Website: home-depot
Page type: account-selection
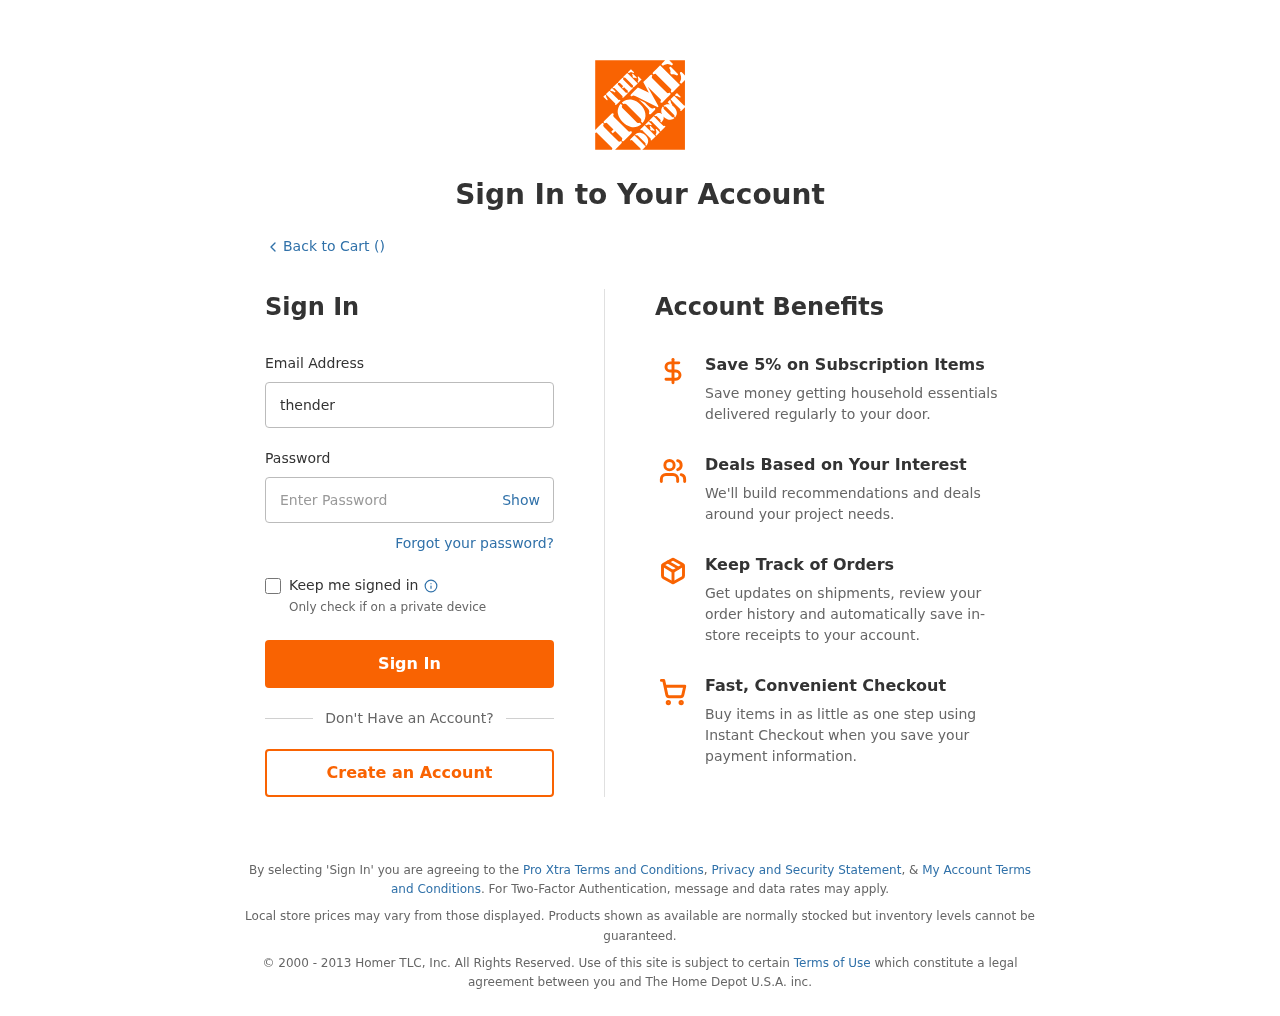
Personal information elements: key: PII_LOGIN_USERNAME
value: thenderson187